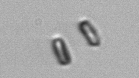
Label: Thalassiosira